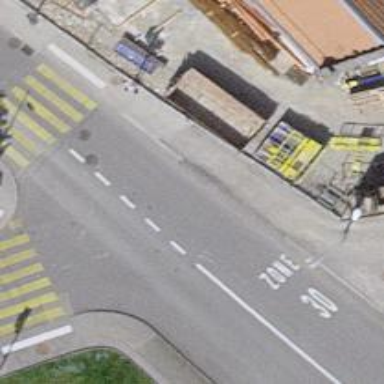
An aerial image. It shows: Road with traffic signals.